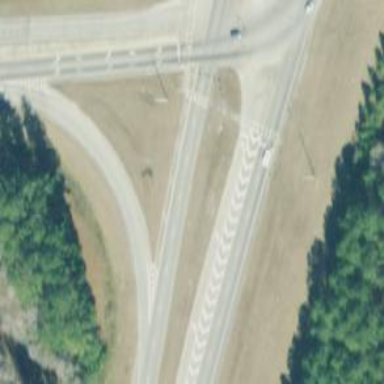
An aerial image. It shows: Trunk link highway.